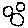
Label: circle